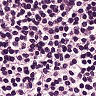
Metastatic tissue present: no